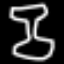
Label: hourglass